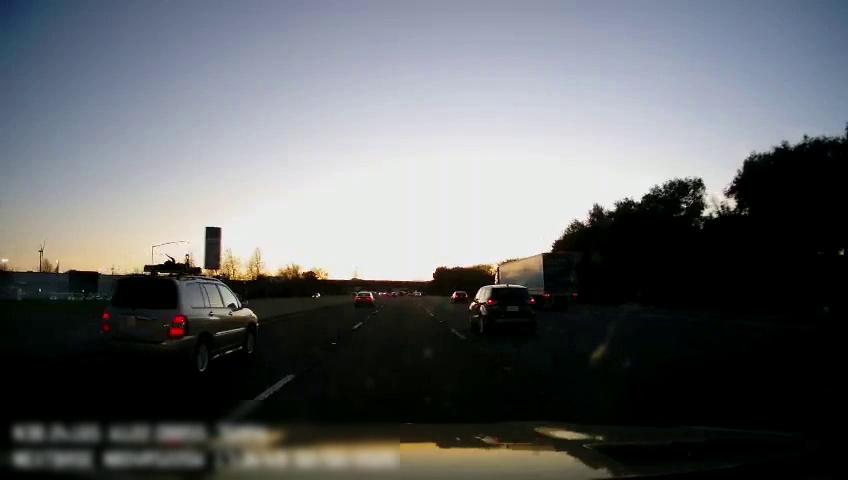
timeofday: Day
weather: Sunny
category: Drivable Space
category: Vehicles | Truck
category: Vehicles | Car
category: Vehicles | SUV
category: Vehicles | Car
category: Vehicles | SUV
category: Vehicles | SUV
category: Lanes | Current Lane
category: Lanes | Alternate Lane
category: Lanes | Alternate Lane
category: Lanes | Current Lane
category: Lanes | Alternate Lane
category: Lanes | Alternate Lane
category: Traffic | Signs